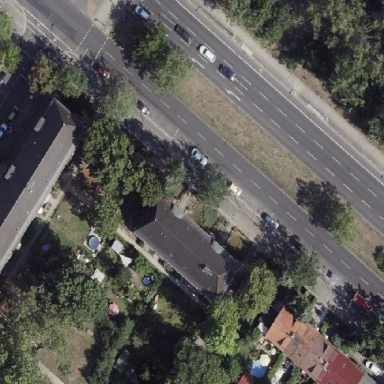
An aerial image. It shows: Hipped roof apartment building.